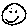
Label: smiley face